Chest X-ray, AP view. Patient: 50 years old, sex F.
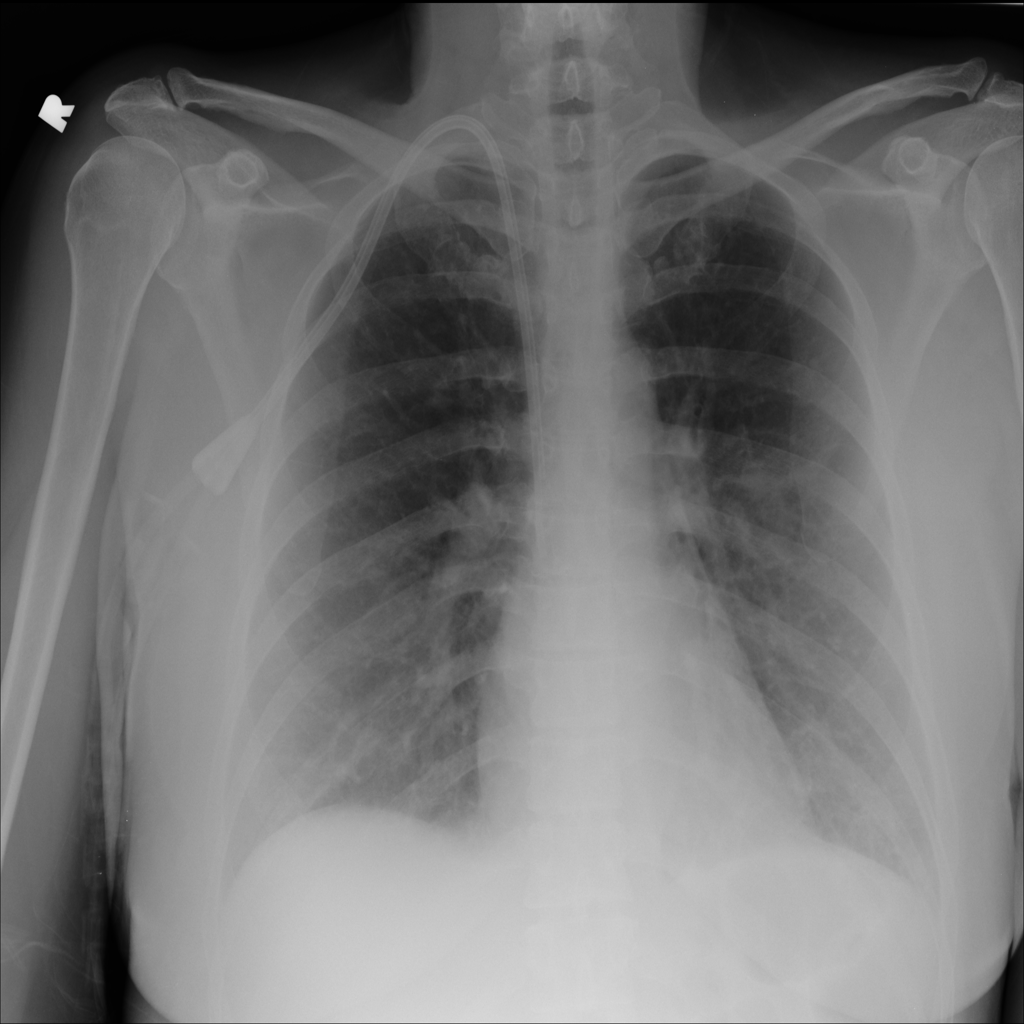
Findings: No Finding